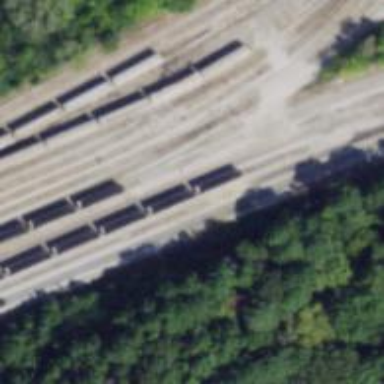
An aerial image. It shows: Disused railway yard.